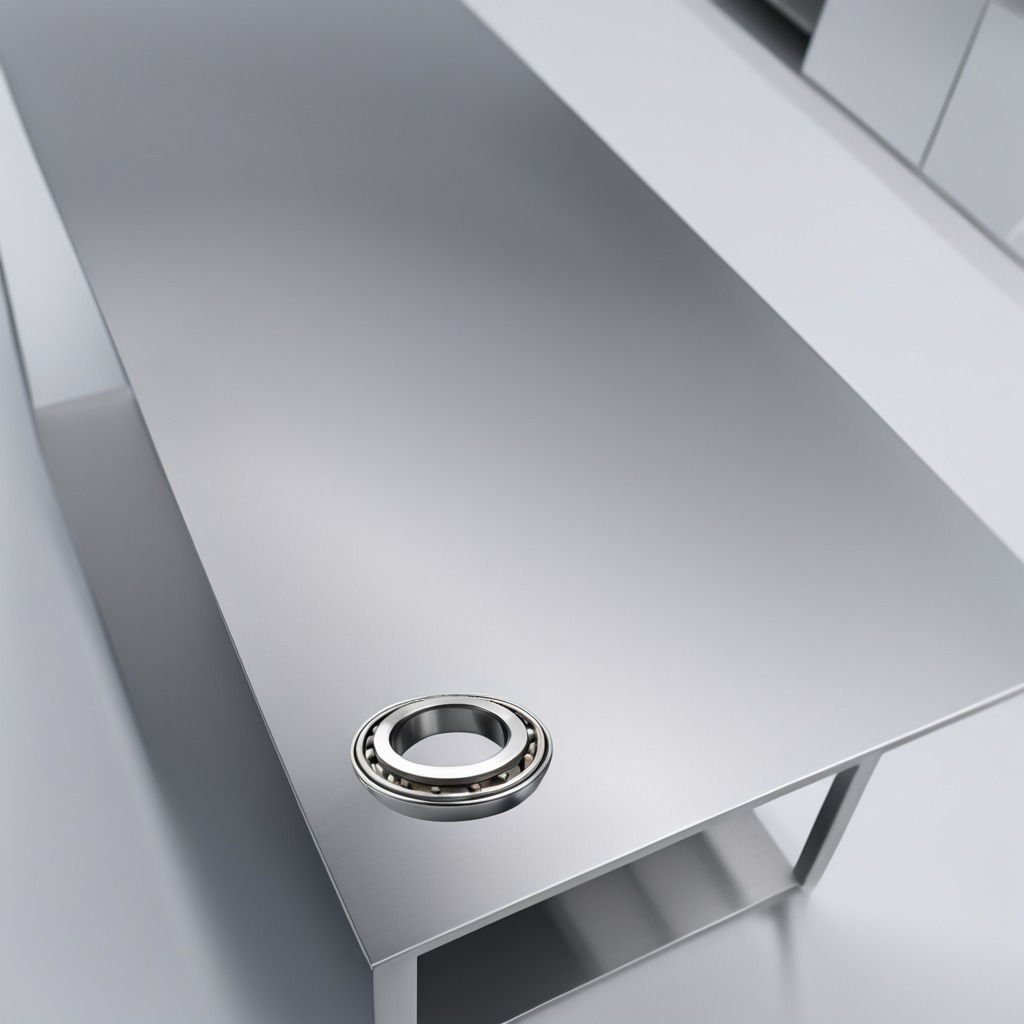
A metal ball bearing is lying on the stainless steel table in a high-end prototyping lab.